Field crop: maize
Growth stage: 2
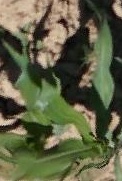
Species: maize